Question: Im having this problem of trying to put 6 divs in a row and each div is being used as a sprite. What's happening is 2 are staying on top inside the containing div and the other 4 are below outside of the containing div. I have researched to make every div float left with containing div having width to match the 6 div's width total sizes. I also found on another question here to use '<br style="clear: left;" />' after the sixth div but still inside the containing div but that doesnt seem to fix my problem.
This containing div is inside of the footer div aswell.
css:
'''
#footer {
width: 100%;
height: 135px;
background-color:#444;}
#sprite {
margin: 0 auto;
width: 602px;
height: 35px;
/*background-image: url(images/sprite.png);
background-repeat: no-repeat;
background-position: left top;*/
}
#ash {
width: 113px;
height: 35px;
float: left;
background: url(images/images/sprite1_01.png) no-repeat 0 0;
}
#ash:hover {
background-position:0 -35px;
}
#gateway {
margin: 0 auto;
width: 113px;
height: 35px;
background: url(images/images/sprite1_02.png) no-repeat 0 0;
}
#gateway:hover {
background-position:0 -35px;
}
#conect {
width: 113px;
height: 35px;
float: left;
background: url(images/images/sprite1_03.png) no-repeat 0 0;
}
#conect:hover {
background-position:0 -35px;
}
#peninsula {
width: 113px;
height: 35px;
float: left;
background: url(images/images/sprite1_04.png) no-repeat 0 0;
}
#peninsula:hover {
background-position:0 -35px;
}
#aza {
width: 75px;
height: 35px;
float: left;
background: url(images/images/sprite1_05.png) no-repeat 0 0;
}
#aza:hover {
background-position:0 -35px;
}
#greenscape {
width: 75px;
height: 35px;
float: left;
background: url(images/images/sprite1_06.png) no-repeat 0 0;
}
#greenscape:hover {
background-position:0 -35px;
}
'''
html:
'''
<div id="sprite">
<div id="ash">
</div> <!-- end of ash div-->
<div id="gateway">
</div> <!--end of gateway -->
<div id="conect">
</div> <!-- end of conect -->
<div id="peninsula">
</div> <!-- end of peninsula -->
<div id="aza">
</div> <!-- end of aza -->
<div id="greenscape">
</div> <!-- end of greenscape -->
<br style="clear: left;" />
</div> <!-- end of sprite -->
'''
Below is a picture how it is sitting in a browser.

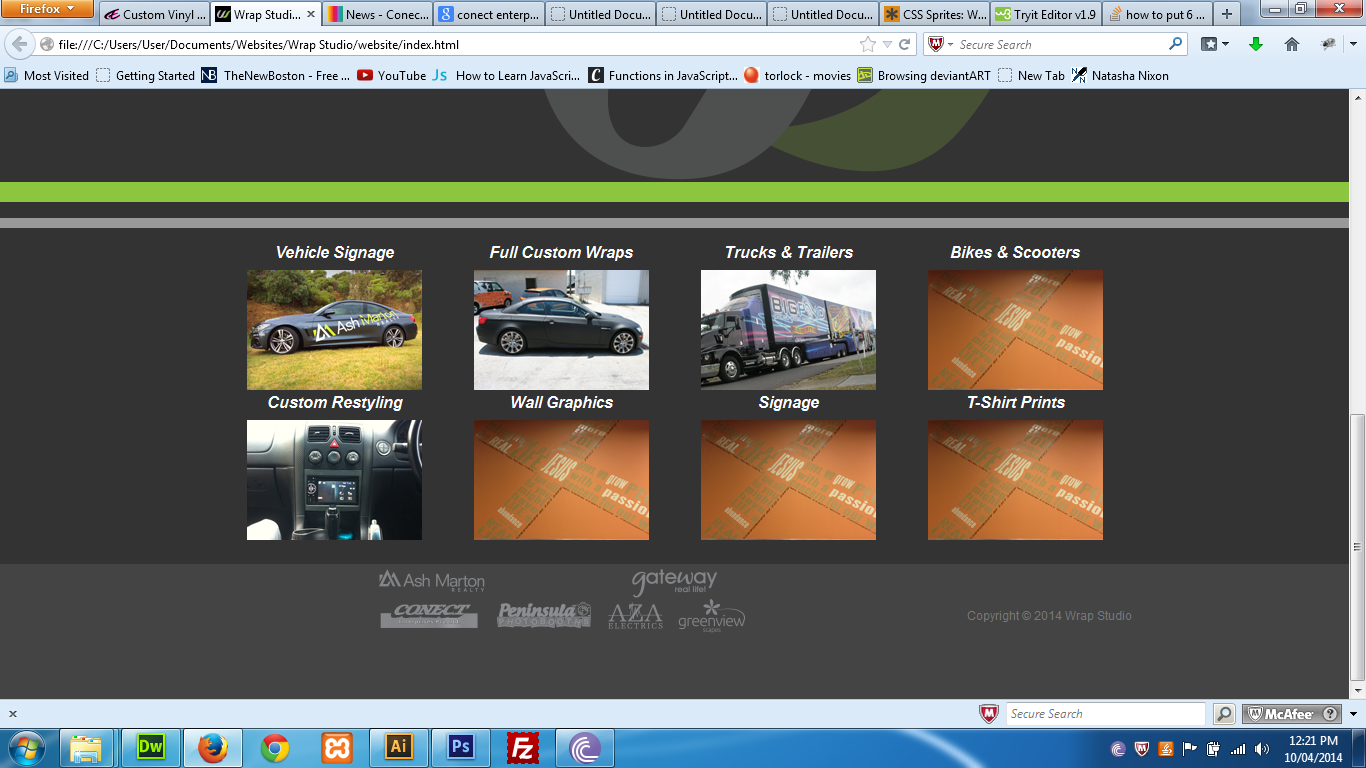
Answer: You missed this.
'''
#gateway {
float: left;
}
'''